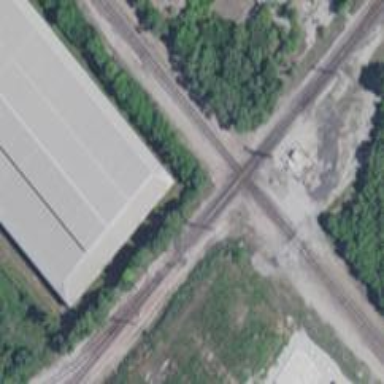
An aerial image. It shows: Railway junction.